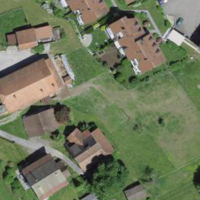
EUNIS habitat code: 55
Species observed at this site:
Chelidonium majus